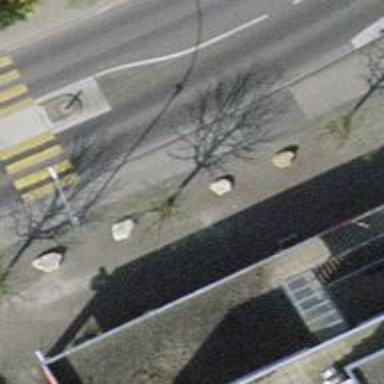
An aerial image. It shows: Block barrier.